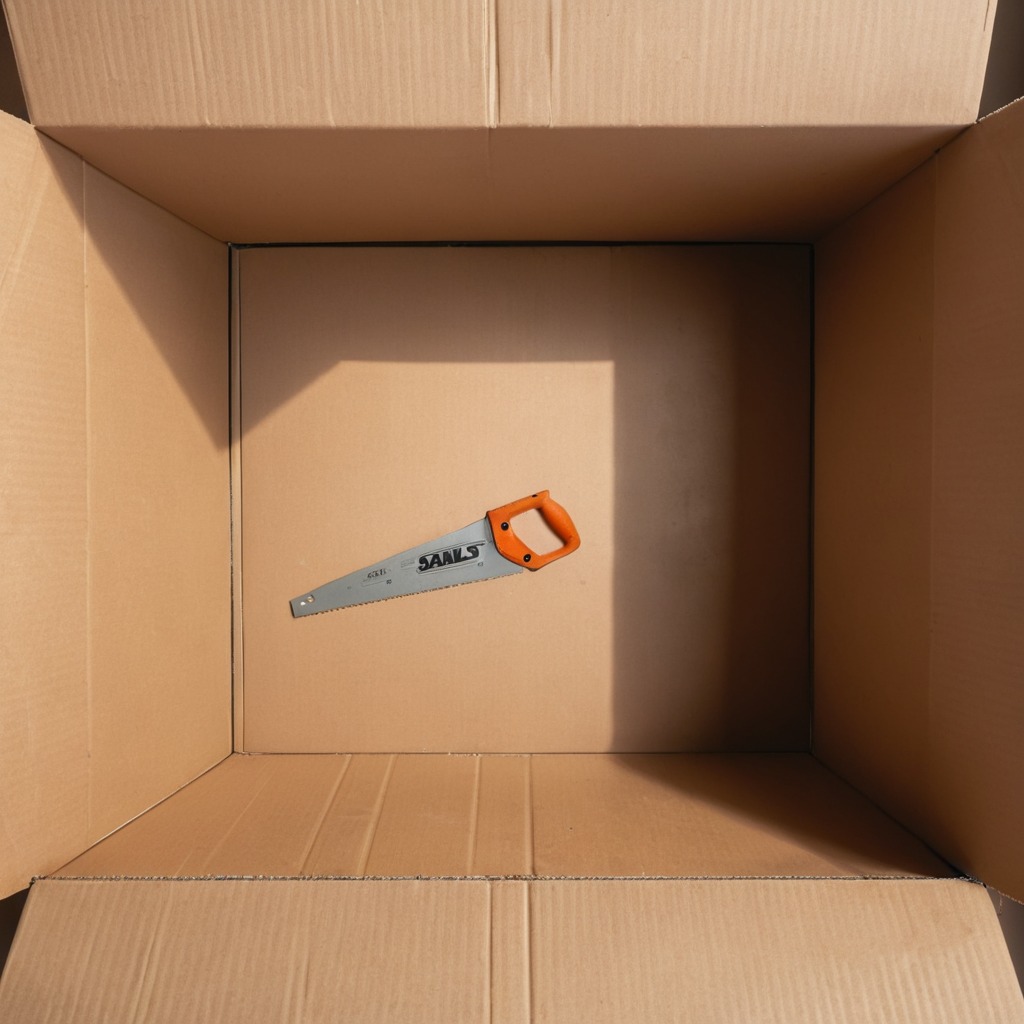
A handheld metal saw is lying on a cardboard box surface in an outdoor workshop during daytime bright natural light soft shadows slightly creased but